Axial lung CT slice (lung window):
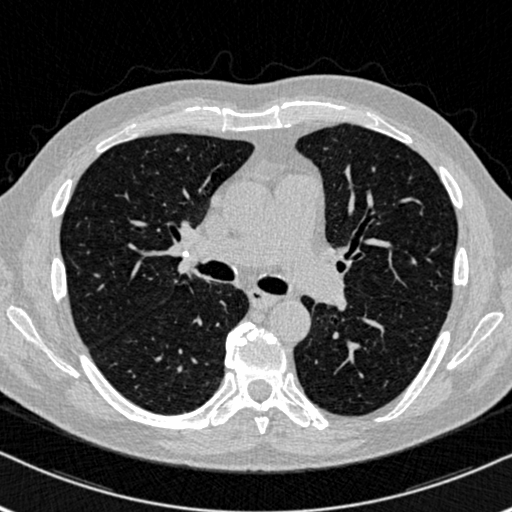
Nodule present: no